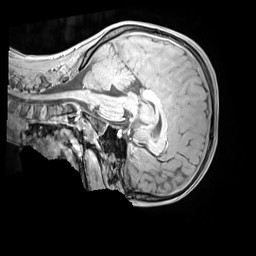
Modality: MP2RAGE
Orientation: sagittal
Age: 9
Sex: male
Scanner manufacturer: siemens
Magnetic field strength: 3 T
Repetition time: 4 s
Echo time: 0.00303 s